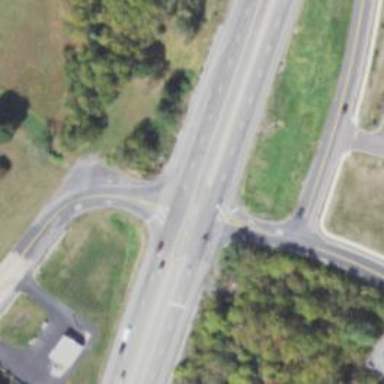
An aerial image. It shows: Trunk link highway.